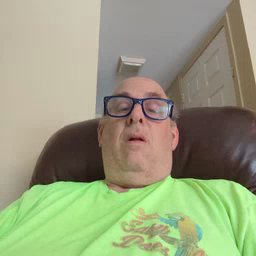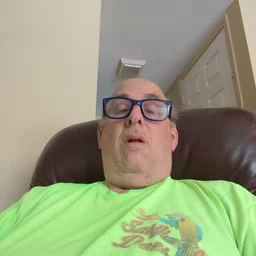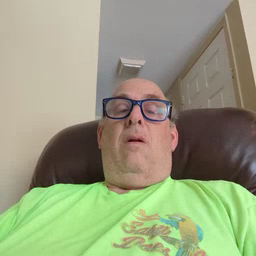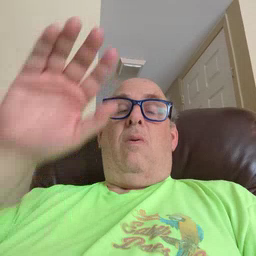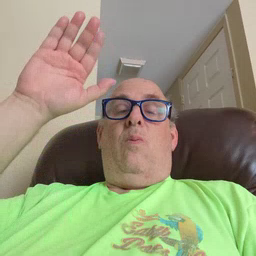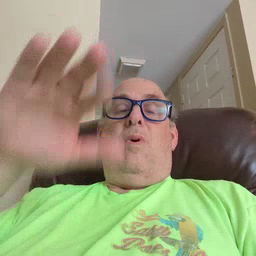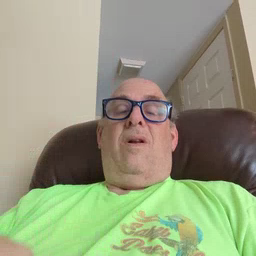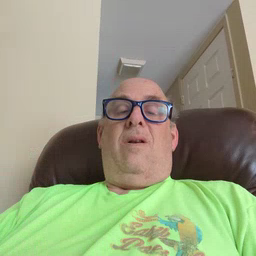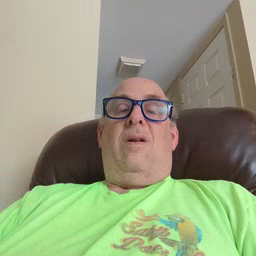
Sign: rain